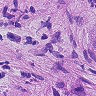
Metastatic tissue present: yes